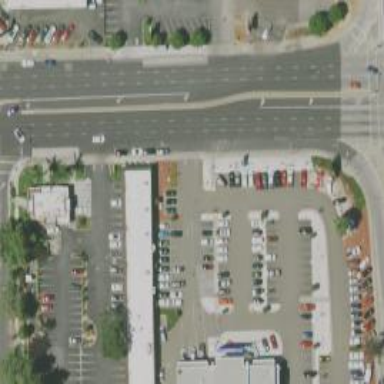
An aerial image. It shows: Asphalt road designated for service vehicles.